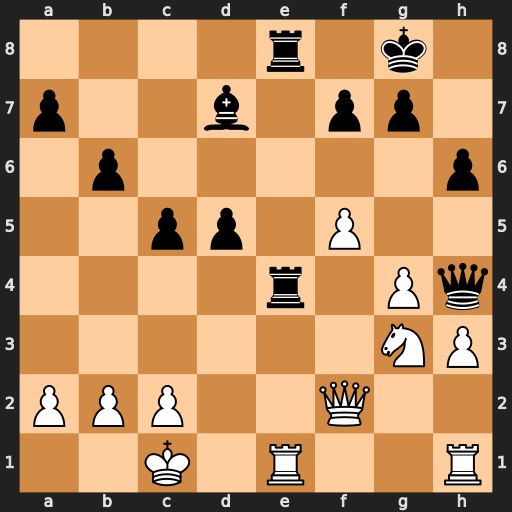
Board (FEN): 4r1k1/p2b1pp1/1p5p/2pp1P2/4r1Pq/6NP/PPP2Q2/2K1R2R
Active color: w
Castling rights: -
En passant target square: -
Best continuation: Nxe4 Qxf2 Nxf2